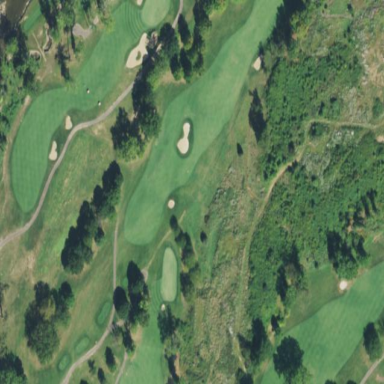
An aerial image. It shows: Grassy area designated as golf fairway.